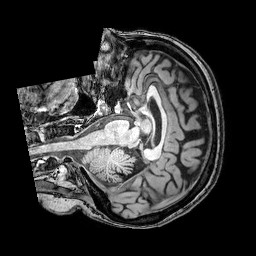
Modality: T1w
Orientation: axial
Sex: female
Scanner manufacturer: philips
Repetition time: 0.008184 s
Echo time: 0.00375 s